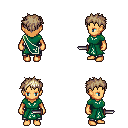
a pixel art fantasy rpg character, female body template, human, tanned skin, sash dress, metal pants, white blonde bedhead hairstyle, dagger, four views (front, back, left, right), 2x2 character sprite sheet, small pixel art, hard edges, no anti-aliasing